Field crop: maize
Growth stage: 2
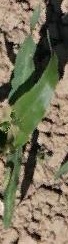
Species: maize